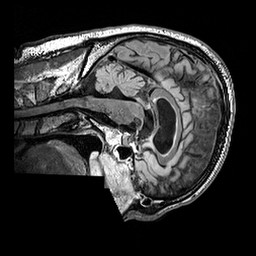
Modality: FLAIR
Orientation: sagittal
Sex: male
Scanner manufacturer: siemens
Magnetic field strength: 3 T
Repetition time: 5 s
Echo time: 0.395 s